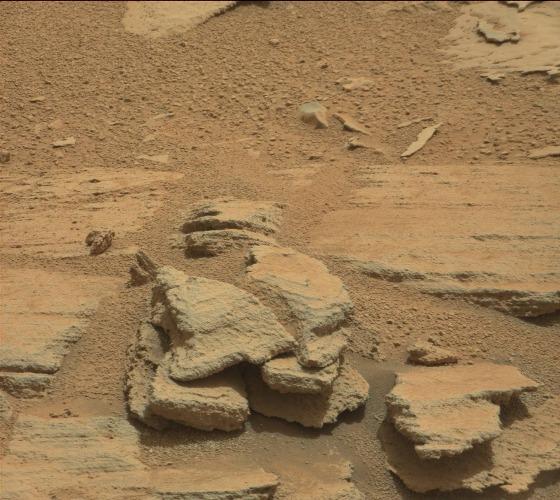
Terrain classes present: Bedrock, Gravel / Sand / Soil, Rock, Shadow